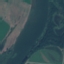
Land use / land cover: River